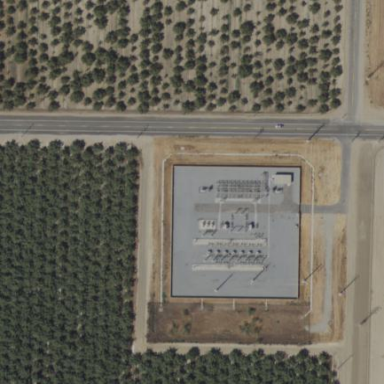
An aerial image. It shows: Outdoor power substation surrounded by fence. The substation is specifically for distribution purposes.